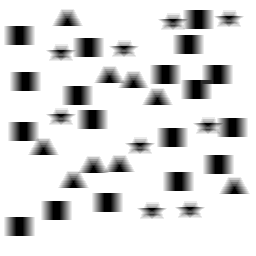
Squares: 18
Triangles: 9
Stars: 9
Total shapes: 36